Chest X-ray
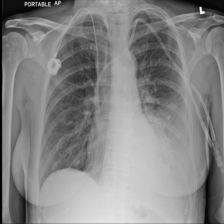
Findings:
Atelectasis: positive
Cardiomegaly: negative
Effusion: positive
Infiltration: negative
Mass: negative
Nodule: negative
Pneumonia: negative
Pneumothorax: negative
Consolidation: negative
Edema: negative
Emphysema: negative
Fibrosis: negative
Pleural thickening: negative
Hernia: negative